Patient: sex M, age 29
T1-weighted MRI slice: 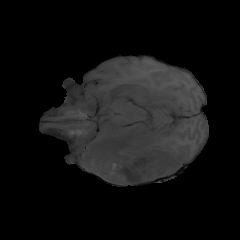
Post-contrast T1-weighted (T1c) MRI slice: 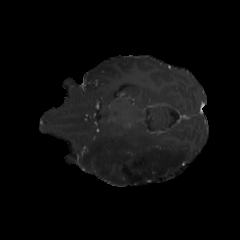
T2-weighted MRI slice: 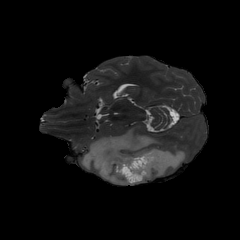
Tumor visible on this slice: yes
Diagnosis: Astrocytoma, IDH-mutant
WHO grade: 4